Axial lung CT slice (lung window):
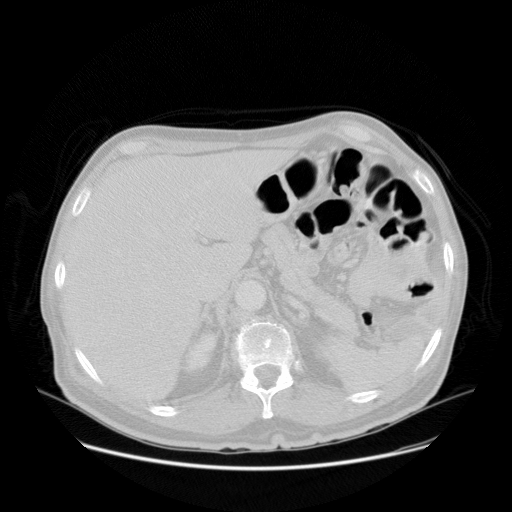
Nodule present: no